Current action and preconditions to check: path_clear

Your task: For each precondition in the list above, predict whether it will hold at this action.

Consider the current scene as observed from the mobile robot's camera, and analyze the predicted future states of all dynamic agents (e.g., people, animals, vehicles, or any moving entities) within the NEXT SECOND.

IMPORTANT: Only answer "very likely" if you are absolutely certain—based on strong, clear evidence—that a dynamic agent will violate the precondition in the predicted future state. Do NOT answer "very likely" for unlikely, ambiguous, or low-probability risks.

Ask yourself for each precondition: Is there a high probability, with clear and convincing evidence, that the predicted future states of any dynamic agent will interfere with the predicted future state of the currently executing action within the NEXT SECOND, causing that precondition to fail?

Assess the risk level based on these predictions. Use "likely" or "very likely" if motions create a clear risk of interference.

Use "neutral" or "improbable" if agents are nearby but their predicted paths are clearly diverging or non-conflicting.

Failure Risk Categories: "very improbable", "improbable", "neutral", "likely", "very likely"

Answer Format: Output ONLY the probability_of_failure value from these categories: "very improbable", "improbable", "neutral", "likely", "very likely"

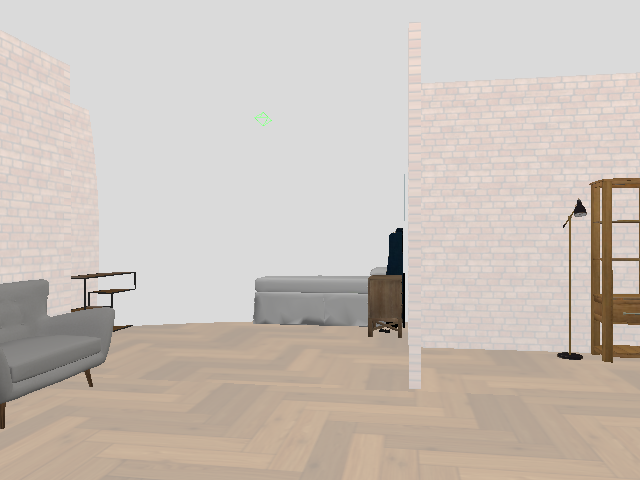

Answer: very improbable